Interaction volume radius: 5 \u00c5
Interaction volume height: 10 \u00c5
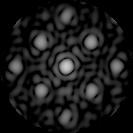
Disorder parameter: 0.2959